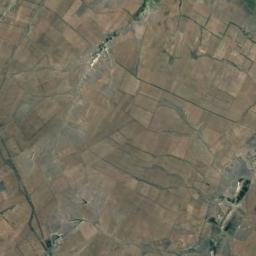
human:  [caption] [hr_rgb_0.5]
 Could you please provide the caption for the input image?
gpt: Many dense green and tan mixed rectangular farms of different sizes .

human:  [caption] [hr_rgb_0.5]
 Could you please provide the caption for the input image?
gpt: There are some bare rectangular farmland .

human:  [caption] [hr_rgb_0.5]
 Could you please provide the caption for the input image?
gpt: There are many rectangular farmlands of different sizes .

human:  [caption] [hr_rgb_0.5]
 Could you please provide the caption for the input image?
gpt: Lots of khaki rectangular farmlands of different sizes are on the ground and lots of paths go through the farmlands .

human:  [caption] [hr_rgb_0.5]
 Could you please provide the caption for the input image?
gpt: There are many yellow rectangular farmlands .